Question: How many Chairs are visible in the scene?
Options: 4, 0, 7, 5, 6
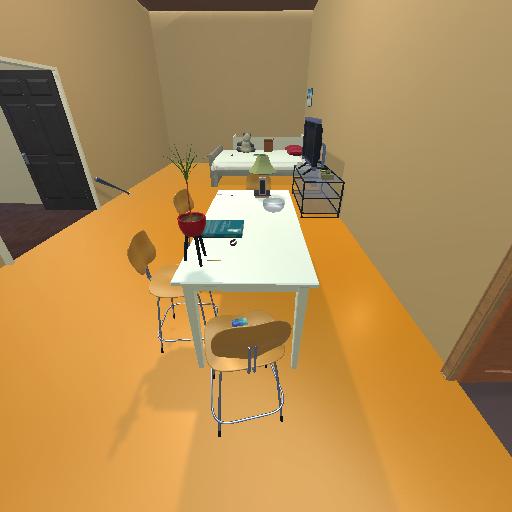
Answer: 4